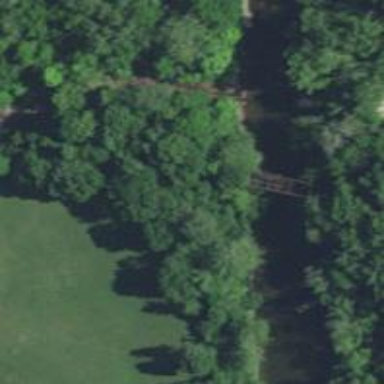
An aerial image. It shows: Abandoned railway.